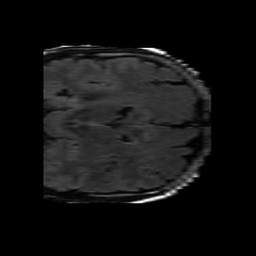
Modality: FLAIR
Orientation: coronal
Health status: ill
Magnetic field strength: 3 T